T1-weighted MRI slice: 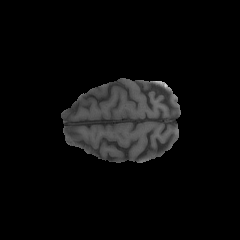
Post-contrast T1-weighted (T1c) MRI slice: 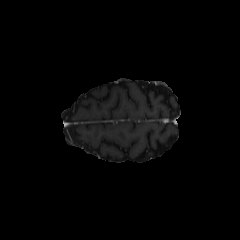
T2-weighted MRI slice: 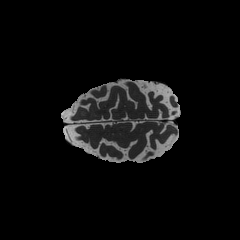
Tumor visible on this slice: no